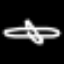
Label: airplane